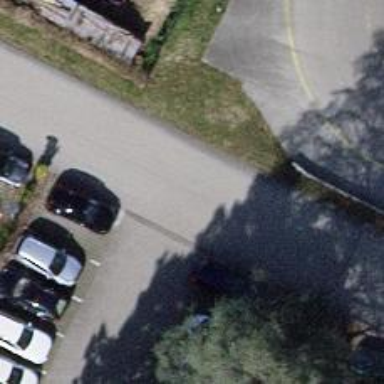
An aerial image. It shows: Parking aisle designated as service road.